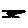
Label: line